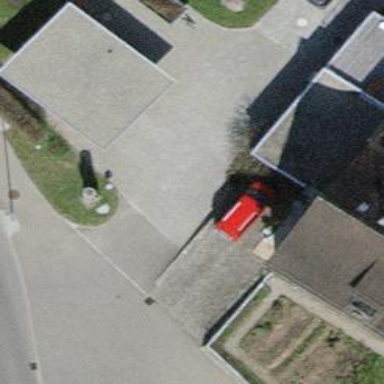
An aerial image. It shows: Driveway.